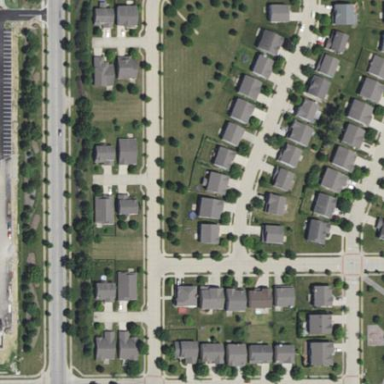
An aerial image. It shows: Sidewalk.